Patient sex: M
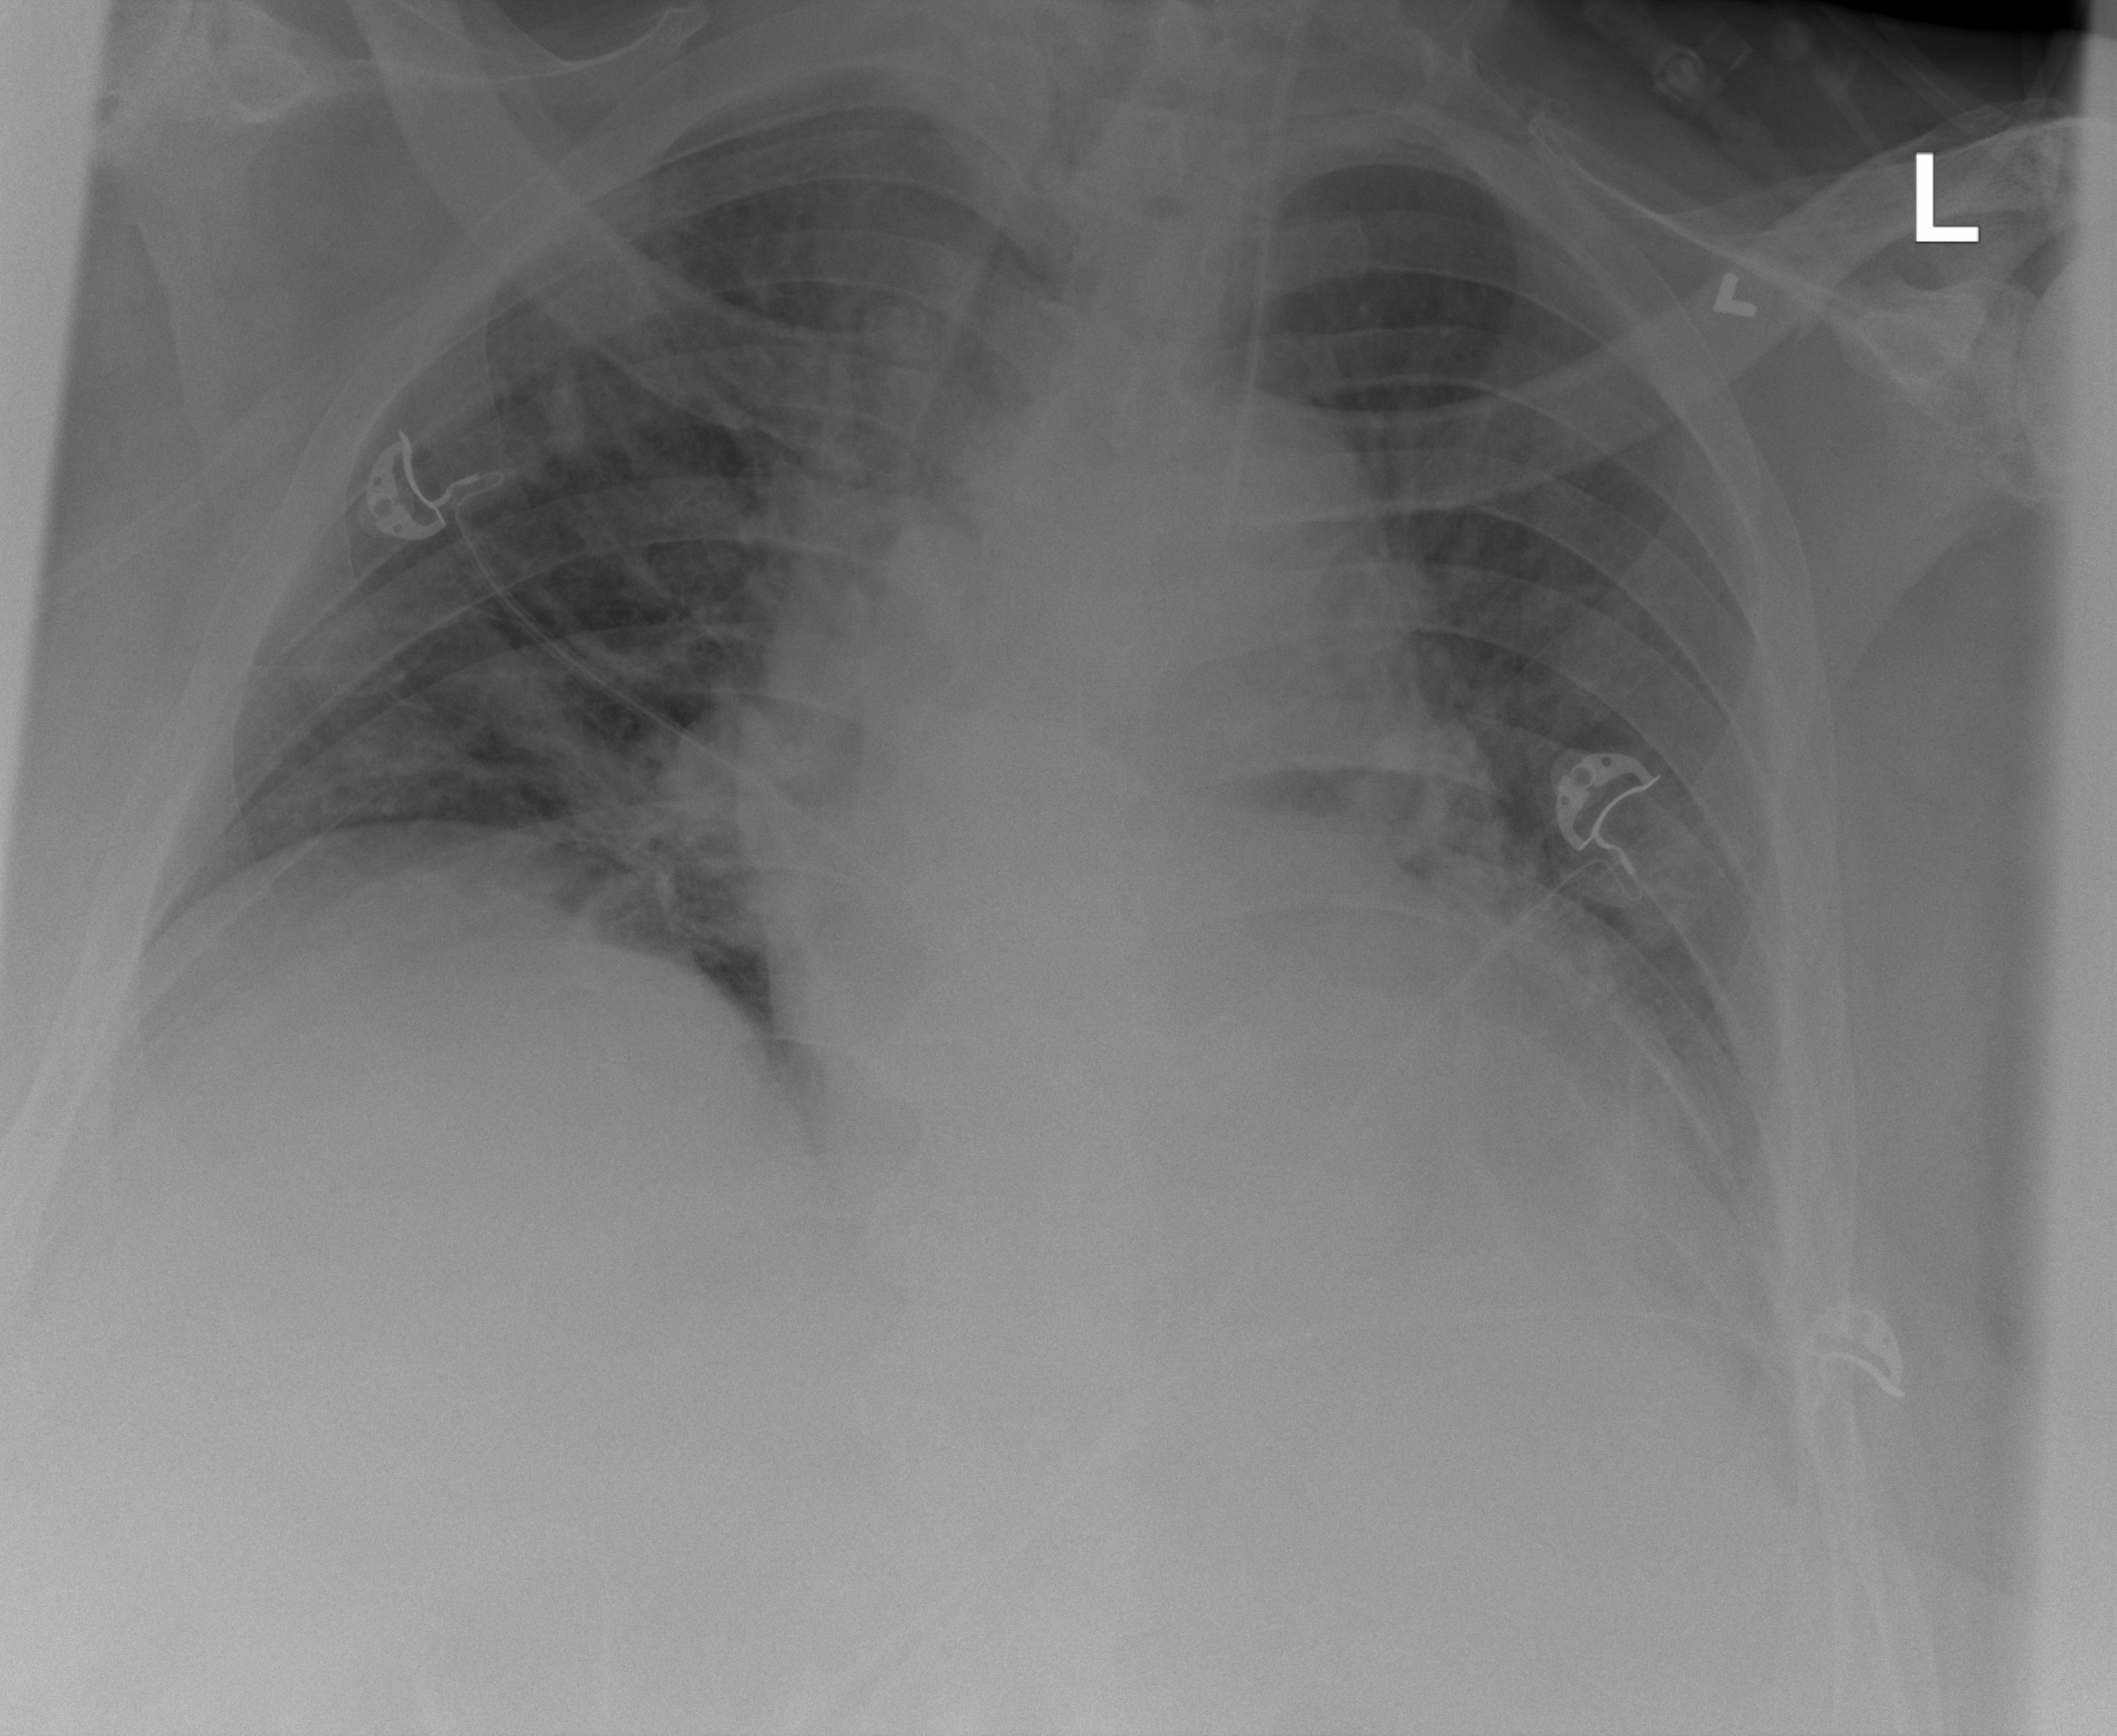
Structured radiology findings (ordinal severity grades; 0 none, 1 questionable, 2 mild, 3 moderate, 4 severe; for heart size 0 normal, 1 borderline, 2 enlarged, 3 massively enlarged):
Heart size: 2
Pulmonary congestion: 2
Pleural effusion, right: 0
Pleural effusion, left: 2
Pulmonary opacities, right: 1
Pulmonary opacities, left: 1
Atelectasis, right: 2
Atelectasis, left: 3